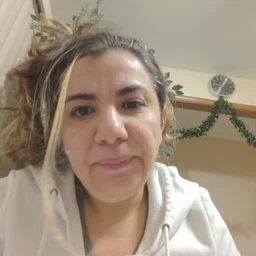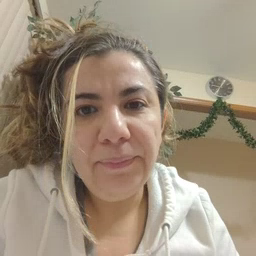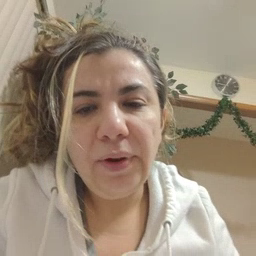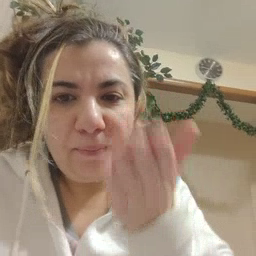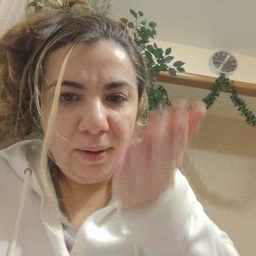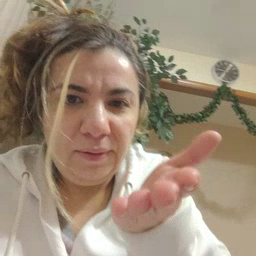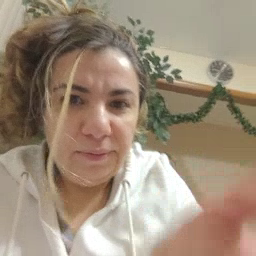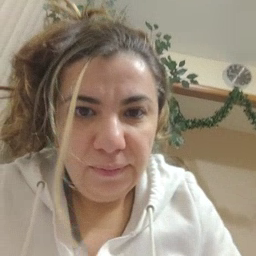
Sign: boat